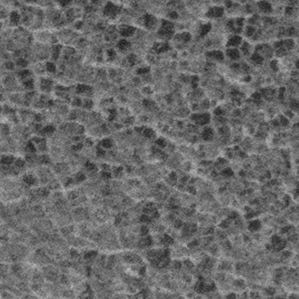
Label: frost